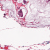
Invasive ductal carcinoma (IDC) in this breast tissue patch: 1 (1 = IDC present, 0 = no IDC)